Field crop: maize
Growth stage: 1
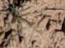
Species: lolium